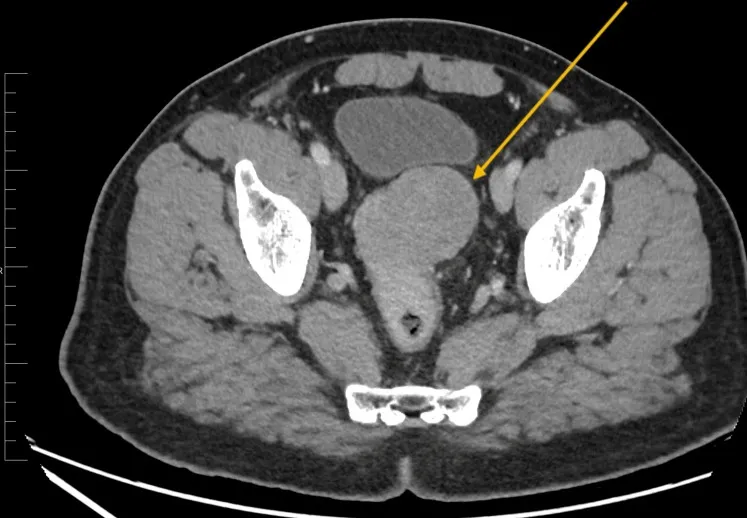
Axial abdominal CT scan showing a well-defined mass with heterogeneous enhancement arising from the third part of the rectum.
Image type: radiology (ct)